Field crop: maize
Growth stage: 2
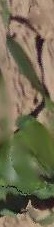
Species: maize